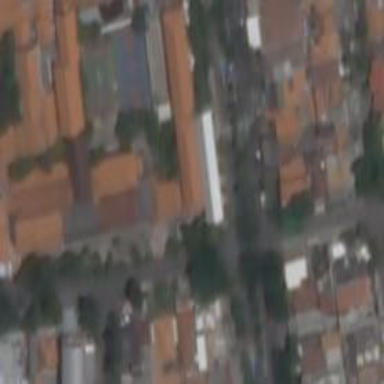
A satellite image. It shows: School.